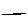
Label: line